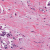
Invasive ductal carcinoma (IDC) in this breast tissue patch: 0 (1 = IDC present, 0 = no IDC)